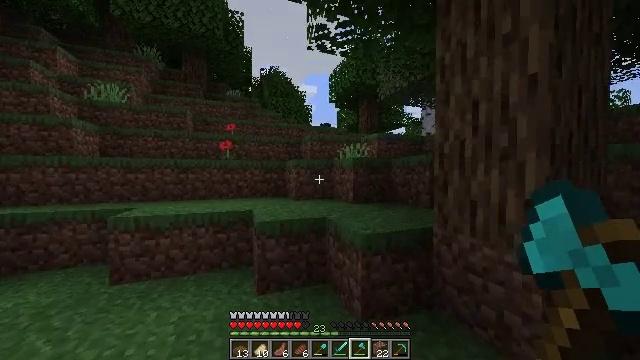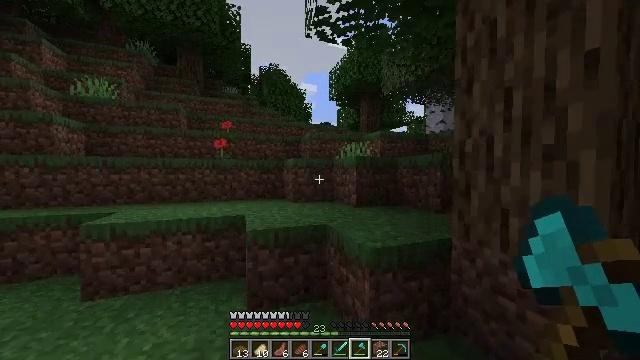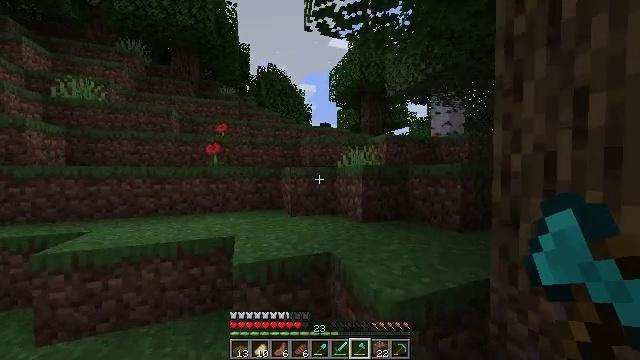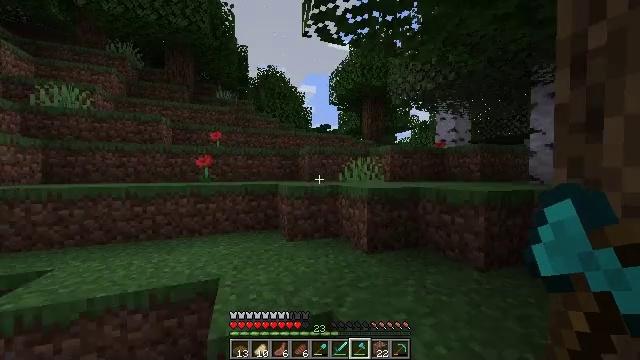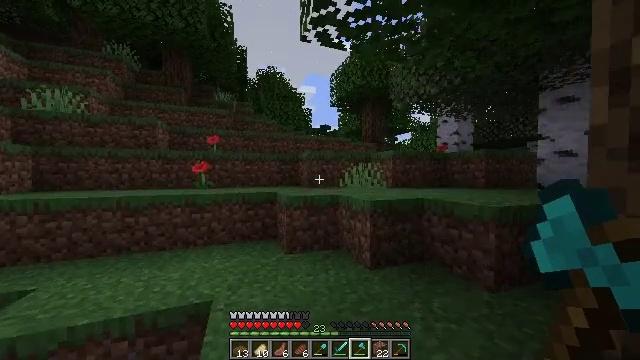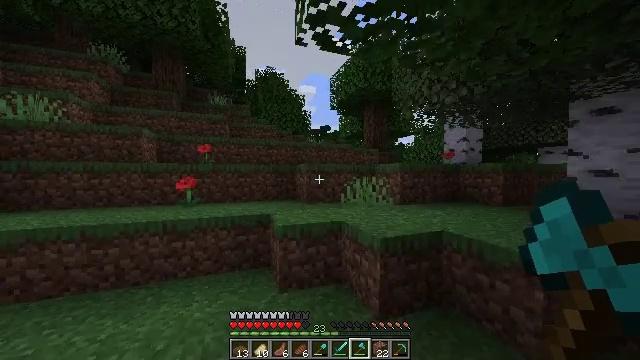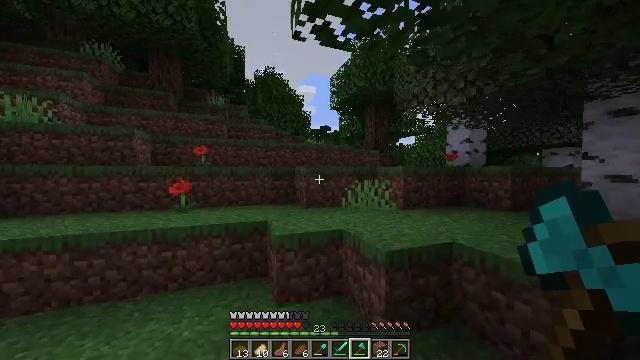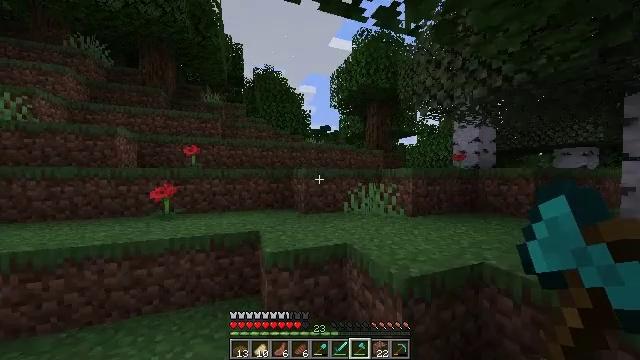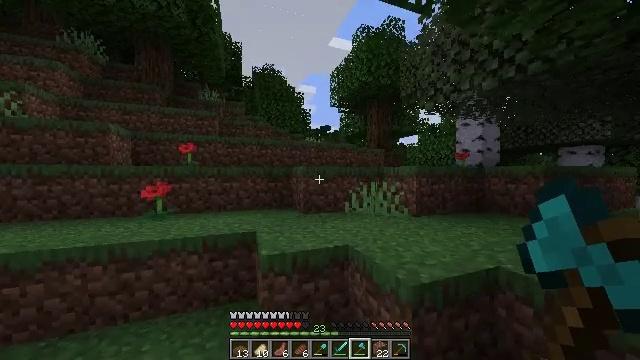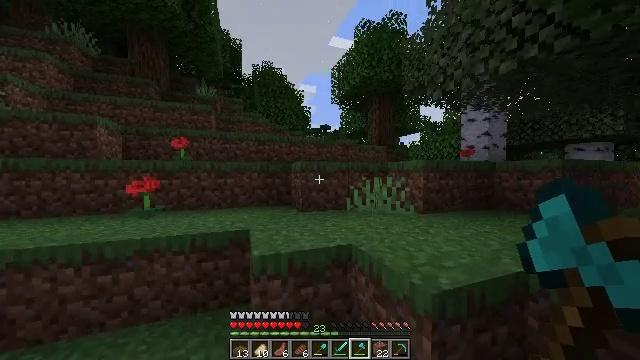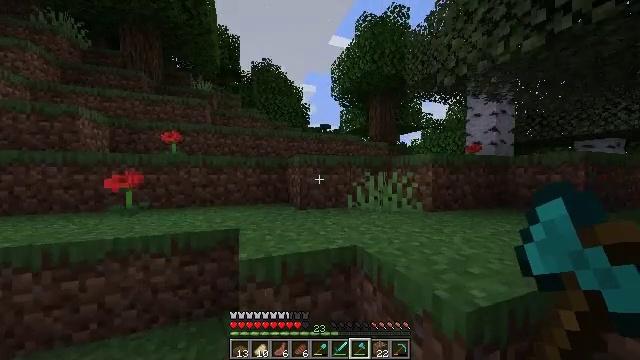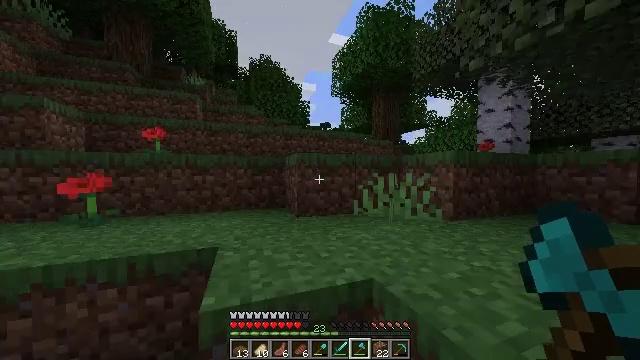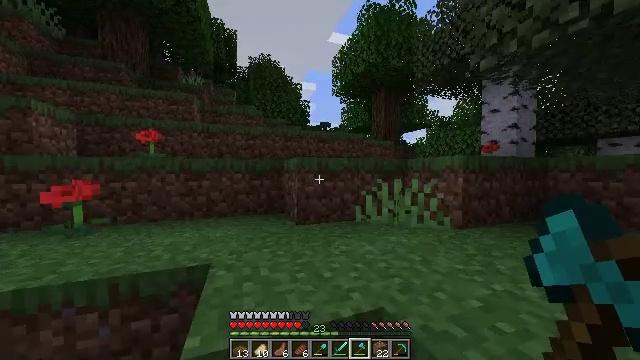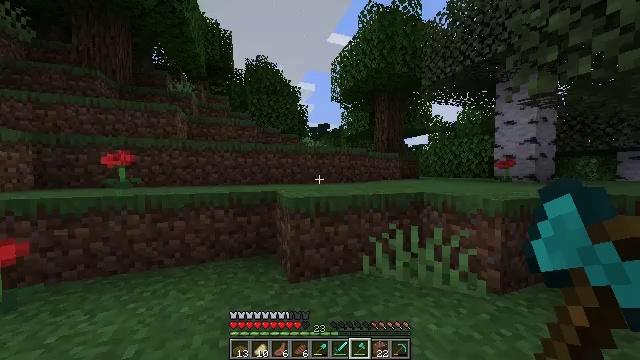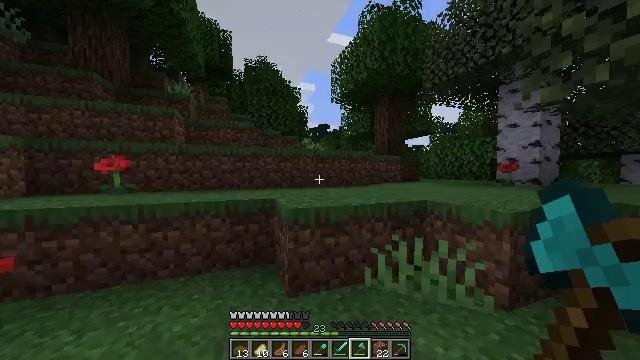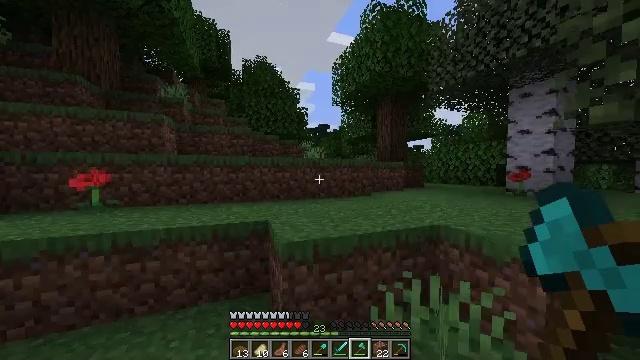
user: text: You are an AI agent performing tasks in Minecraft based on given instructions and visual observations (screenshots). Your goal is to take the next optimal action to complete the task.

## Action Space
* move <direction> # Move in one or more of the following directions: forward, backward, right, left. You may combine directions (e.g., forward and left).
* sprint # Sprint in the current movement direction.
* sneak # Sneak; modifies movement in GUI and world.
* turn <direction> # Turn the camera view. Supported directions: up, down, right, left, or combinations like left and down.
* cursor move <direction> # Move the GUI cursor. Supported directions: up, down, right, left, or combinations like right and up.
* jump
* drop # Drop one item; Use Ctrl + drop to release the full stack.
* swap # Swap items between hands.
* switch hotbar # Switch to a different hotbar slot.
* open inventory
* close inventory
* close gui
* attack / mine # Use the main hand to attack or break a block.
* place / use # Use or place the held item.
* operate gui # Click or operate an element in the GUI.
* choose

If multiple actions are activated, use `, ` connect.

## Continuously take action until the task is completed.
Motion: motion action
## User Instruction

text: Gather fern from the ground.
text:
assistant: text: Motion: move forward, jump
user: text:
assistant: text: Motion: move forward, jump
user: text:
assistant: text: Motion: move forward, jump
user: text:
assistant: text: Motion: move forward, jump
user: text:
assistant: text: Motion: move forward, sprint, jump
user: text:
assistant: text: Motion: move forward, sprint, jump
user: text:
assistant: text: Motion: move forward, sprint, jump
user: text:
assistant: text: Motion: move forward, sprint, jump
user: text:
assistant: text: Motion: move forward, sprint, jump
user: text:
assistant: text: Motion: move forward, jump
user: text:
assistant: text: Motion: move forward, jump
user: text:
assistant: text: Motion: move forward, jump
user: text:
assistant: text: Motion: move forward, sprint, jump
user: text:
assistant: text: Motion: move forward, sprint, jump
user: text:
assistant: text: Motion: move forward, sprint, jump
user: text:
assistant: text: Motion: move forward, sprint, jump
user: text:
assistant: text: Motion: move forward, jump
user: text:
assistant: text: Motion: move forward, turn right, jump
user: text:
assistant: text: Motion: move forward, turn right, jump
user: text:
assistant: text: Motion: move forward, turn right, jump
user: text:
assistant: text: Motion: move forward, sprint, turn right, jump
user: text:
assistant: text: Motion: move forward, sprint, jump
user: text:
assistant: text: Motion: move forward, sprint, jump
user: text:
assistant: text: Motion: move forward, sprint, jump
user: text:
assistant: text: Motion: move forward, sprint, jump
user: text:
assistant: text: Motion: move forward, jump
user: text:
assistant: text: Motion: move forward, turn right, jump
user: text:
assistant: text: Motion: move forward, turn right, jump
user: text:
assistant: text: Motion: move forward, jump
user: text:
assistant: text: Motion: move forward, turn right, jump